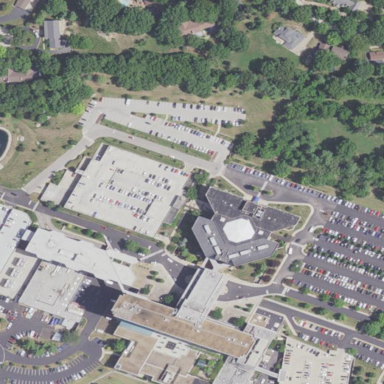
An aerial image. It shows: Hospital building.